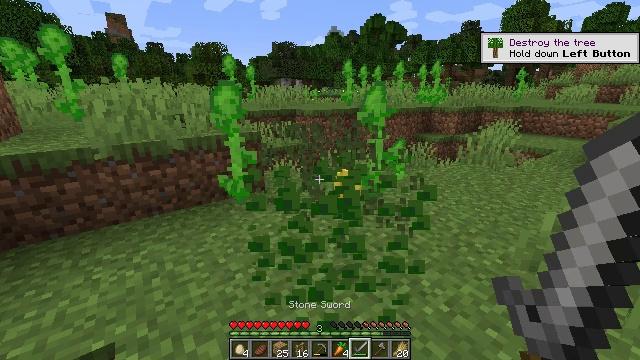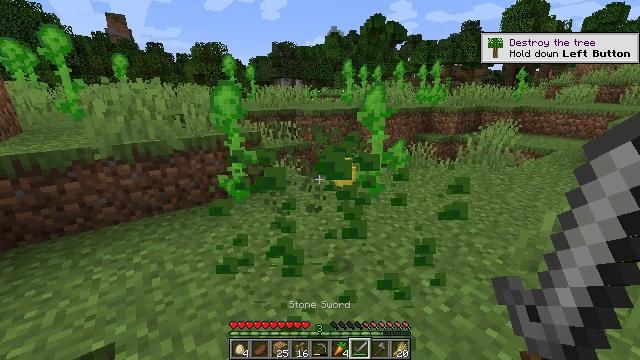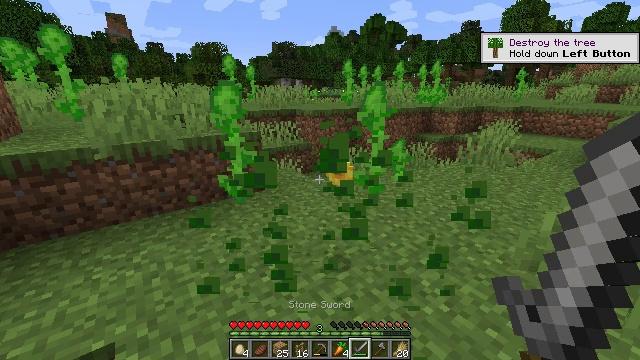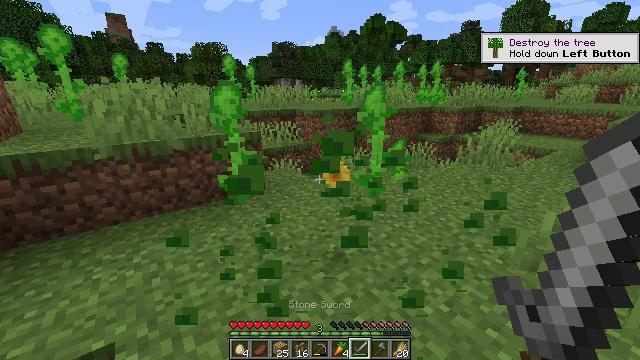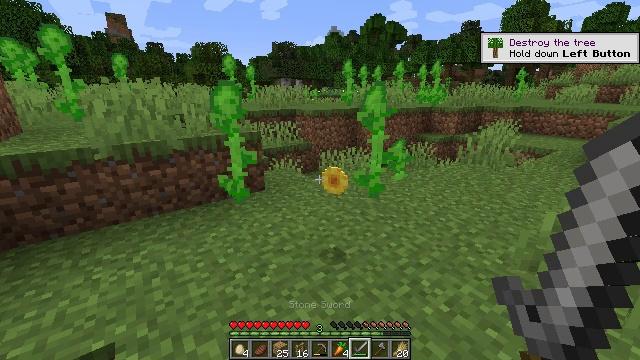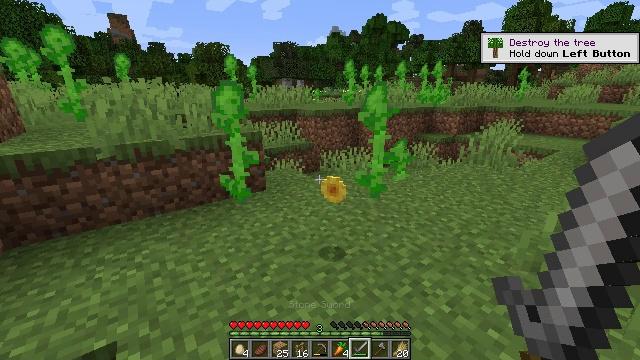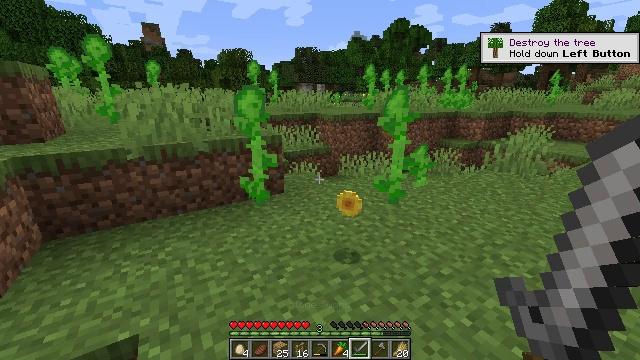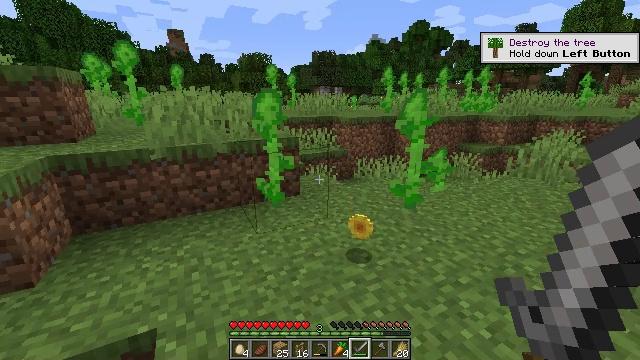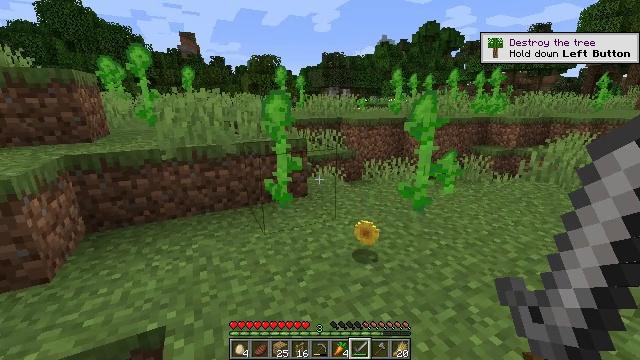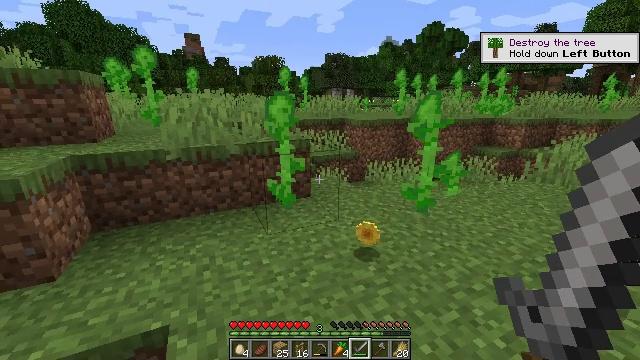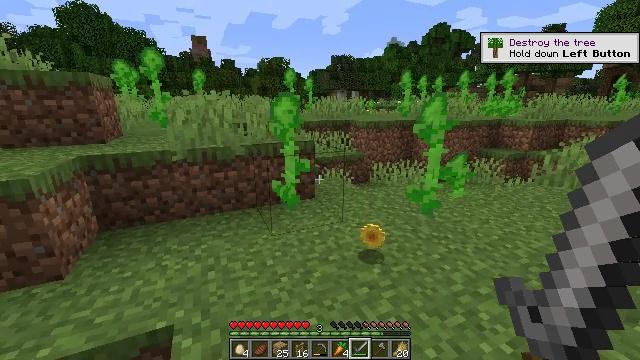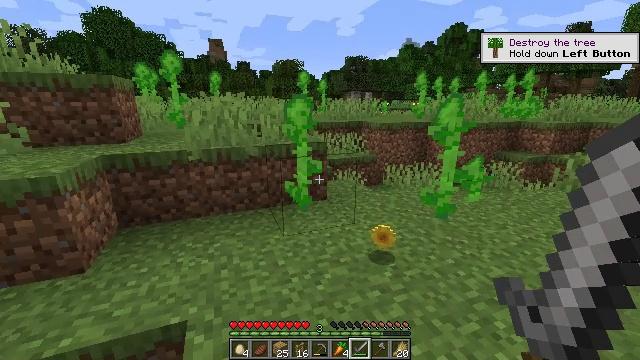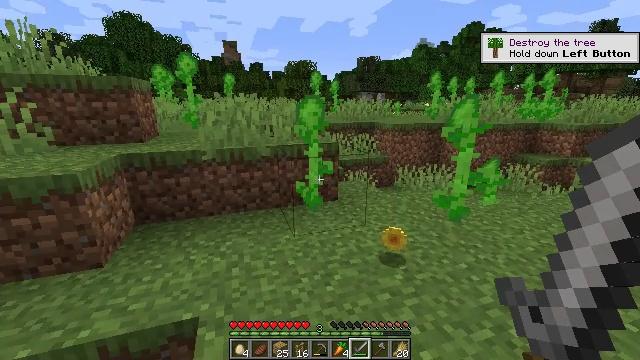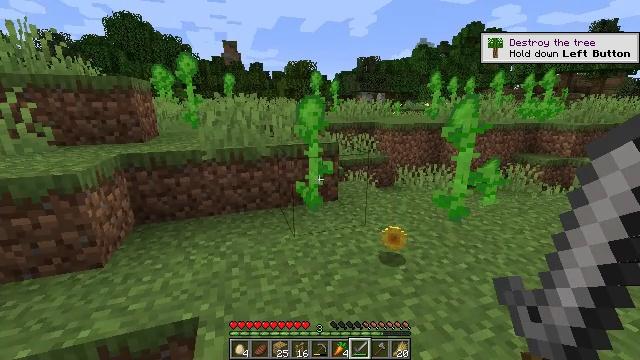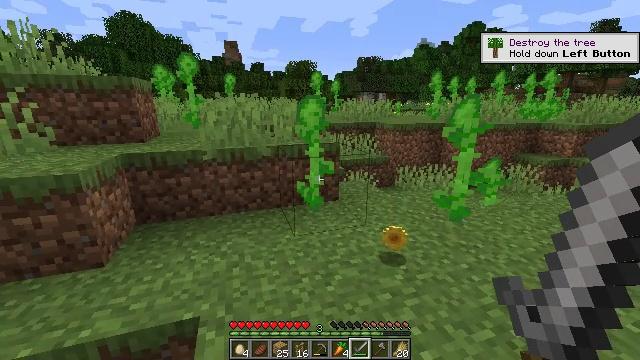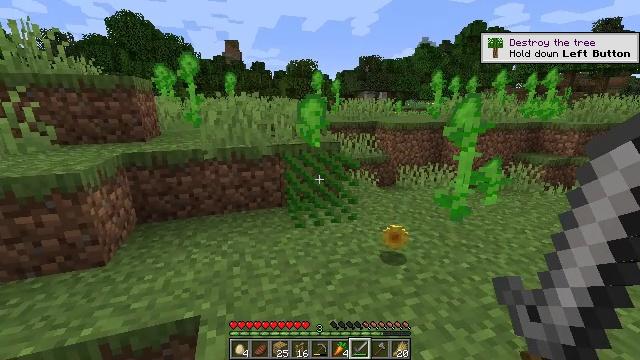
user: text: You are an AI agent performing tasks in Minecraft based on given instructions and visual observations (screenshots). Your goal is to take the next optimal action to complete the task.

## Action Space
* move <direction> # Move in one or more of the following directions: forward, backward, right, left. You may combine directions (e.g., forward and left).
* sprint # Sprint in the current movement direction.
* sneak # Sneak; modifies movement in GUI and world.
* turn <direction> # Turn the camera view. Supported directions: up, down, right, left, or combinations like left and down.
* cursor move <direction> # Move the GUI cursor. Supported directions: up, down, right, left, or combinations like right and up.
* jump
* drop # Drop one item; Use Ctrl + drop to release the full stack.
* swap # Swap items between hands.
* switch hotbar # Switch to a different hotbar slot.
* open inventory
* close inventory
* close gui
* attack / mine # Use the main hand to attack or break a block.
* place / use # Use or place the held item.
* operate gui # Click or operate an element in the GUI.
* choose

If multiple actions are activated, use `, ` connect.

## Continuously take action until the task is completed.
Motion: motion action
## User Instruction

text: Gather a tall sunflower.
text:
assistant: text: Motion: attack / mine
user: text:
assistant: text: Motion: no_op
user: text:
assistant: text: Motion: no_op
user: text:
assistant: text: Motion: no_op
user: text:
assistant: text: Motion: no_op
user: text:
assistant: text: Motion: turn left
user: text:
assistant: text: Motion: turn left
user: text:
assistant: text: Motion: turn left
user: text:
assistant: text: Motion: no_op
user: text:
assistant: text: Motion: turn left
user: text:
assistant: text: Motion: turn left
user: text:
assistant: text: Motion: turn left
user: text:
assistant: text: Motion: no_op
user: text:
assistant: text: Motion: no_op
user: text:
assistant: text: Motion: attack / mine
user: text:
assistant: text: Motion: attack / mine
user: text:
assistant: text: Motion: attack / mine
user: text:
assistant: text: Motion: no_op
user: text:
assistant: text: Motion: no_op
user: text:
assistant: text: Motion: no_op
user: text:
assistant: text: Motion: no_op
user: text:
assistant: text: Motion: turn right
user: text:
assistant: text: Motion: turn right
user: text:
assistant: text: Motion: no_op
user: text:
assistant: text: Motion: no_op
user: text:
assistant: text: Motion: turn right
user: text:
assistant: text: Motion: turn right
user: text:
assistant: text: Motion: turn right
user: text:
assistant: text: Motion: turn right
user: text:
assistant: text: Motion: no_op